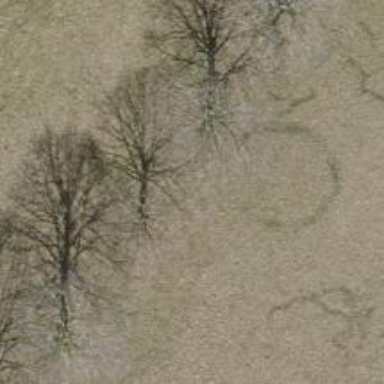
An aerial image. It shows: Row of trees in natural setting.